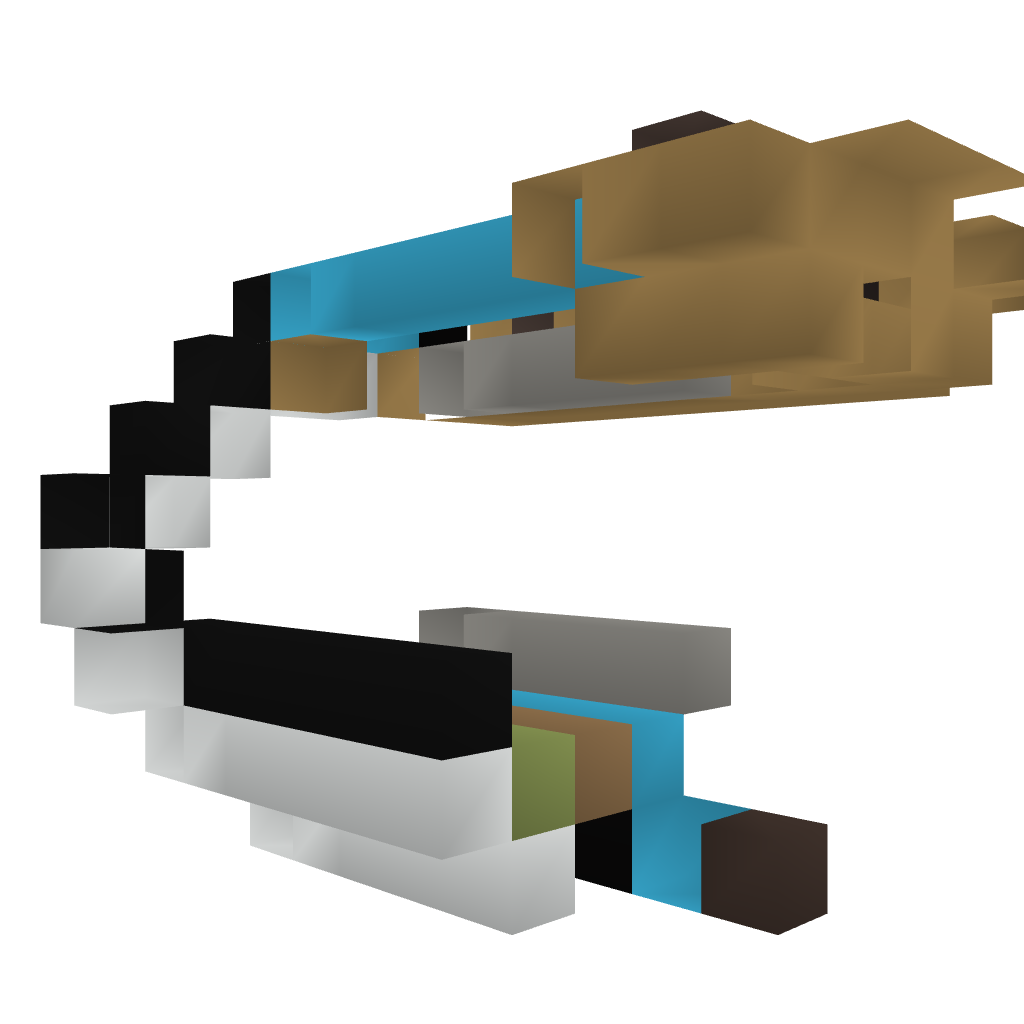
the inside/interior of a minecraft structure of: Connect 4